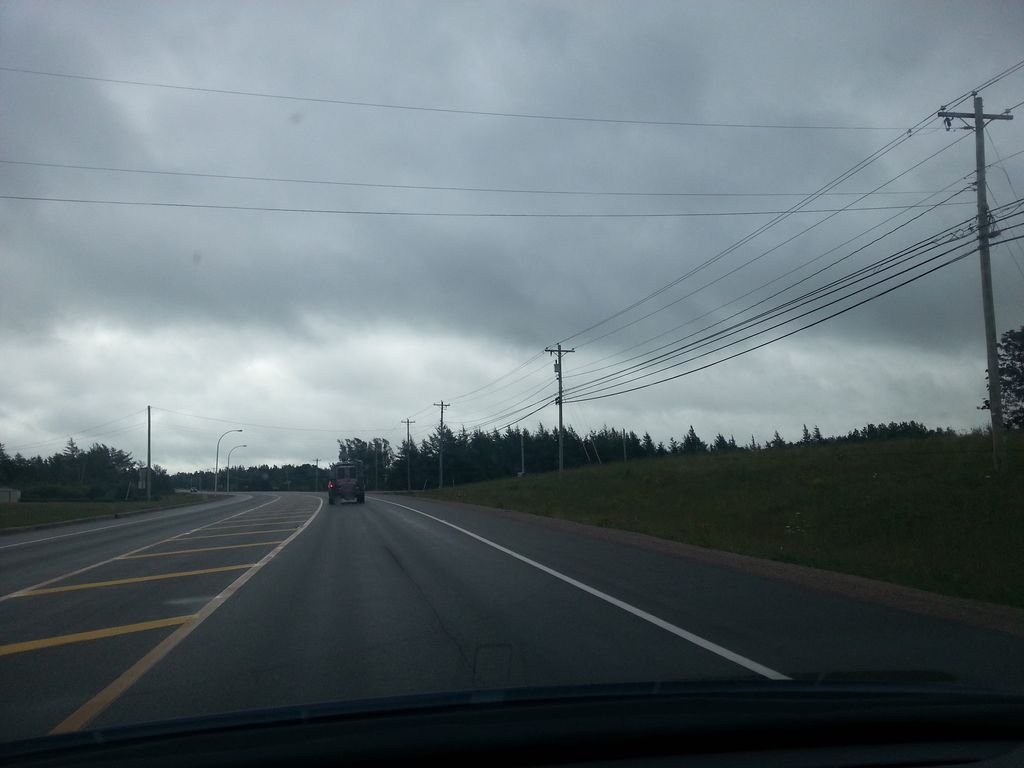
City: charlottetown